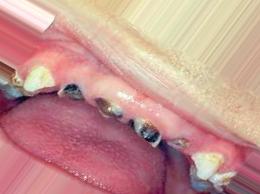
Condition: Caries